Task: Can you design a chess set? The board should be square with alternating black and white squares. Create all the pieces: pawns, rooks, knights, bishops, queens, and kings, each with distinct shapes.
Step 4288:
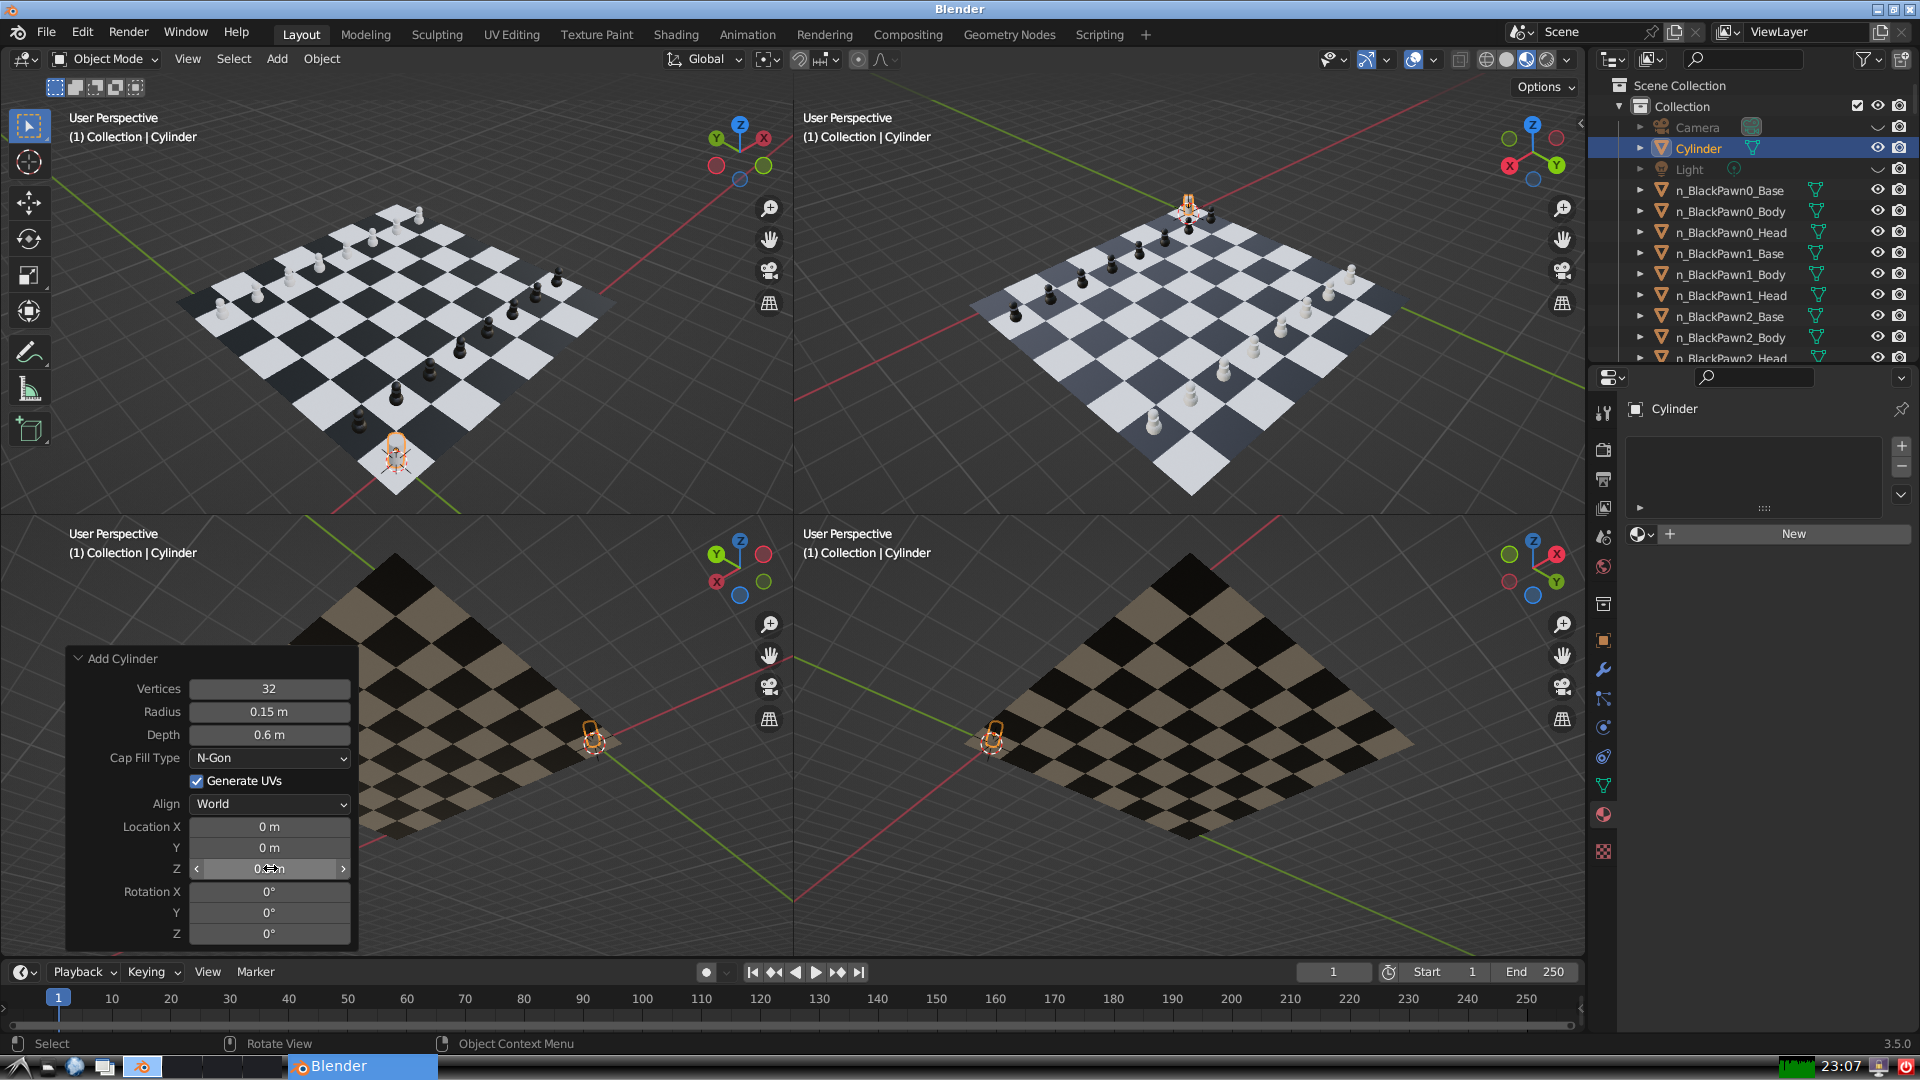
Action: {"mouse_move": [960, 540]}